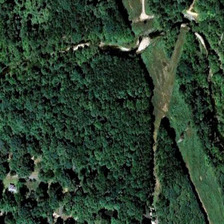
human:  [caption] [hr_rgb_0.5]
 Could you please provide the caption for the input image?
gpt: many green trees are in a forest .

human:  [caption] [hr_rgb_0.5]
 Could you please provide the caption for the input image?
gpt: the color of the forest is black green .

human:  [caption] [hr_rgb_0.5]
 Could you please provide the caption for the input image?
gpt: many green trees are in a forest .

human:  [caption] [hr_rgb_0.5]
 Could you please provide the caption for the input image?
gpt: the color of the forest is black green .

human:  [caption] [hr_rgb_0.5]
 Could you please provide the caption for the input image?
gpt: many green trees are in a forest .